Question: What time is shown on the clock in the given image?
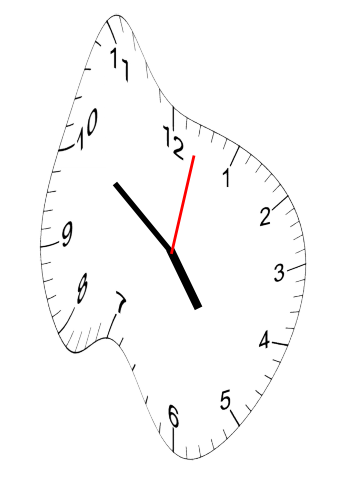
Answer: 04:51:02